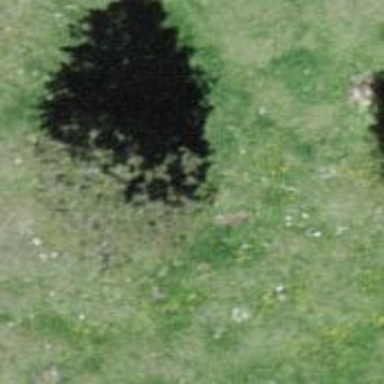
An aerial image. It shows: Needle-leaved tree in natural setting.